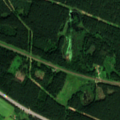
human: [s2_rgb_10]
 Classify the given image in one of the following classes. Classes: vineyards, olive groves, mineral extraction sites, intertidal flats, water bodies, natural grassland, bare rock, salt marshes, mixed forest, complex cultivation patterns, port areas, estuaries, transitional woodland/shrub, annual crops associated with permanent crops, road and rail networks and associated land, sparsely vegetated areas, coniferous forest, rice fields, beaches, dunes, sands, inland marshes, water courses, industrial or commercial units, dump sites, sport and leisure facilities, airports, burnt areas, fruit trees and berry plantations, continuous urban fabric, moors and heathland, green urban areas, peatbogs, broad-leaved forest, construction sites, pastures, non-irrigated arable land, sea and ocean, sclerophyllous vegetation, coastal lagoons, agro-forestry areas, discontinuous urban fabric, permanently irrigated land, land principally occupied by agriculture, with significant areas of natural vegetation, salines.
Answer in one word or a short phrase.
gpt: complex cultivation patterns, coniferous forest, transitional woodland/shrub